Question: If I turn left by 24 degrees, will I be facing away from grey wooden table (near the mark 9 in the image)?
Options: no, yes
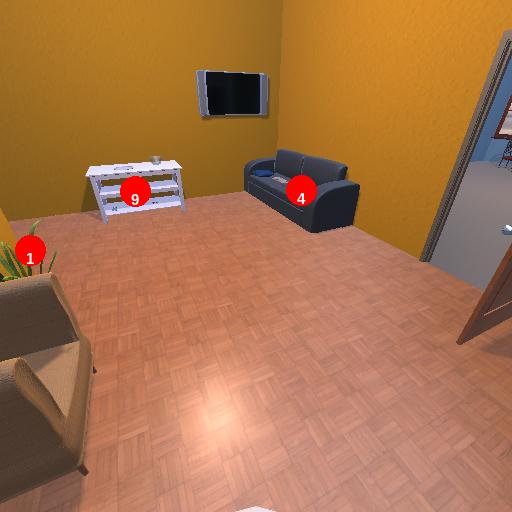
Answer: no